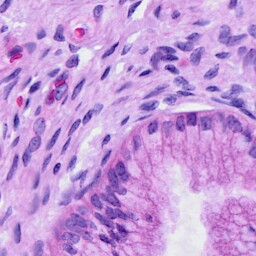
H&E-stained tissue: Cervix